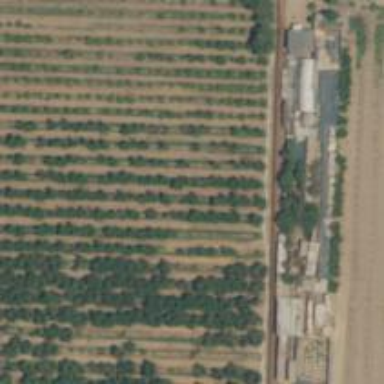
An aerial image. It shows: Orchard.